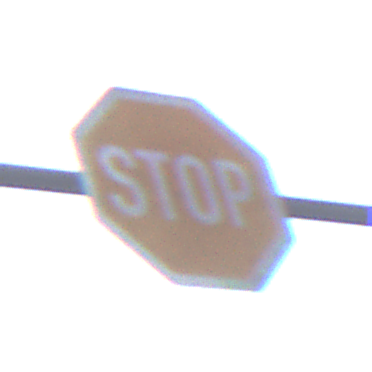
Verkehrszeichen: Stop
Umgebung: Outdoor, Urban
Tageszeit: SunriseSunset
Wetter: PartlyCloudy
Licht: Natural
Jahreszeit: NotSpecified
Kontrast: LowContrast